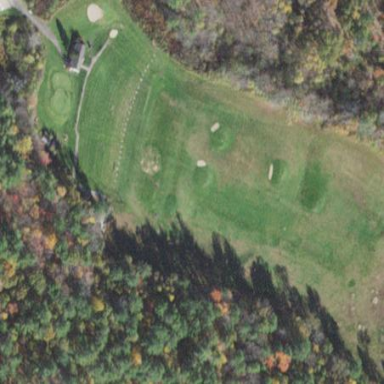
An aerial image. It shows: Golf course.